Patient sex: F
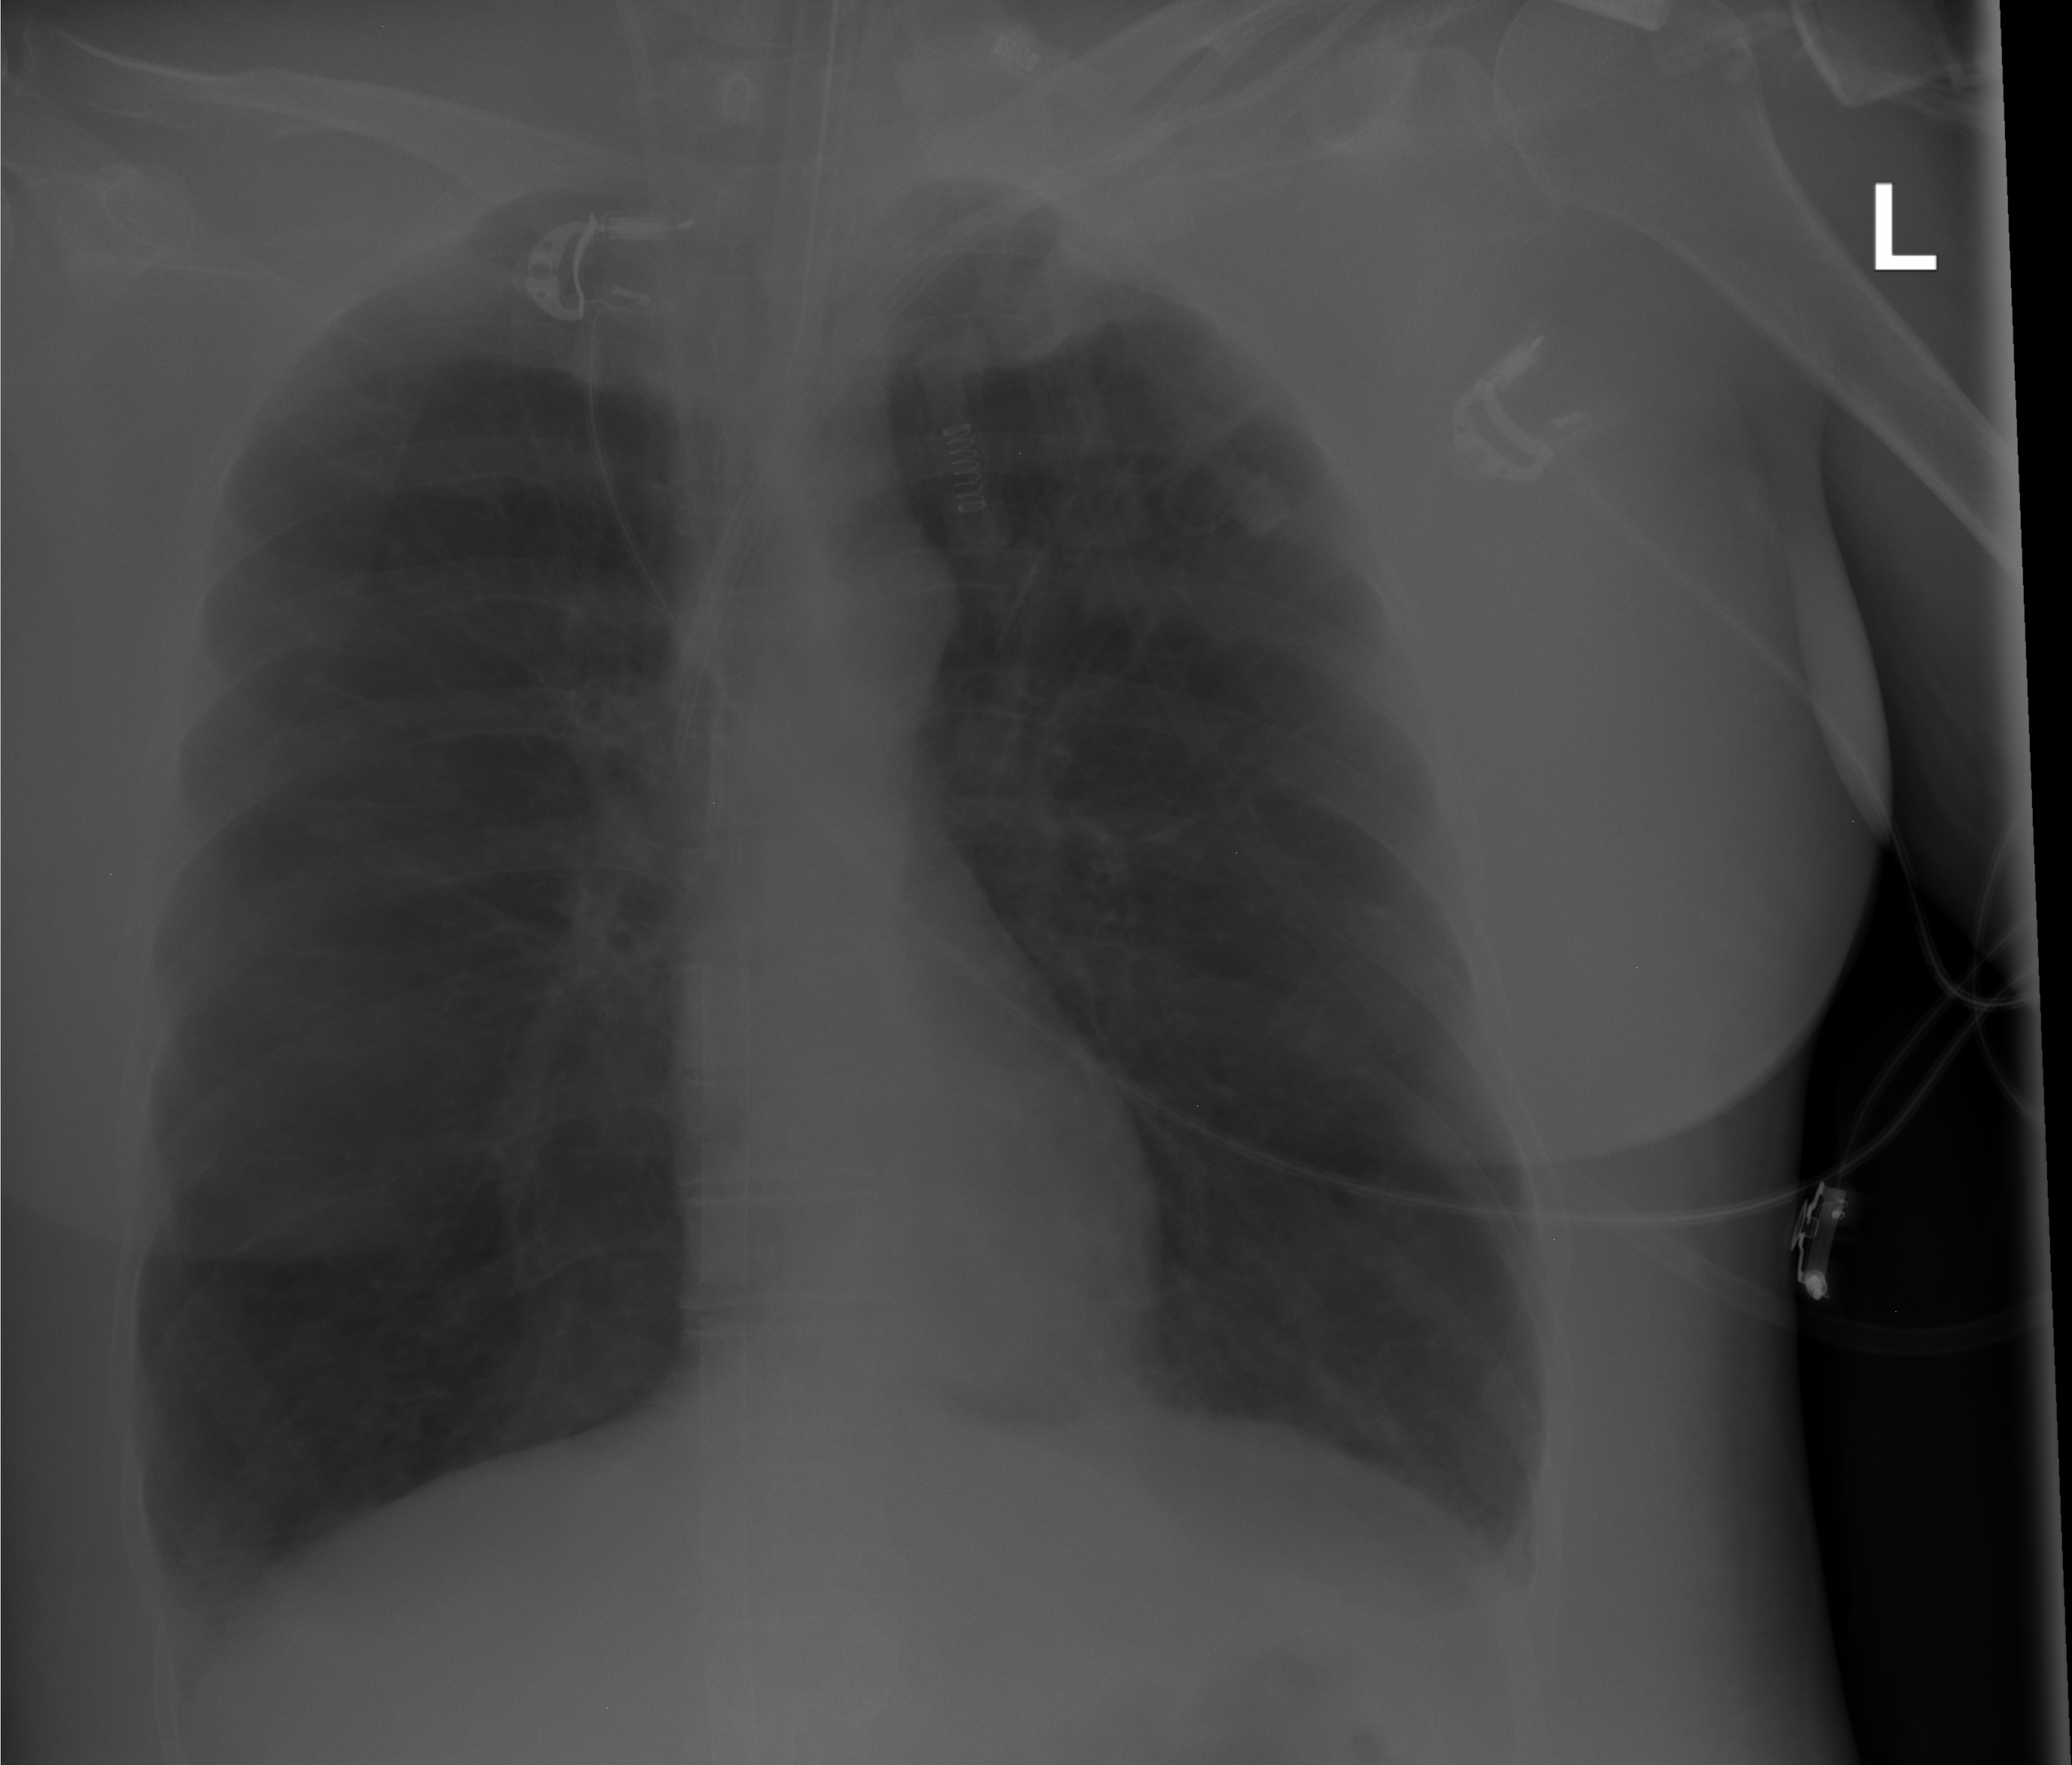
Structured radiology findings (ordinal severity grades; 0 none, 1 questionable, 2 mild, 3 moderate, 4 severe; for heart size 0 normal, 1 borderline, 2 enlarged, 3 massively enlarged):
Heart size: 0
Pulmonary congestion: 2
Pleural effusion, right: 2
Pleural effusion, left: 2
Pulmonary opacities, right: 0
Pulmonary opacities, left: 0
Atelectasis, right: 2
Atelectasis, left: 2